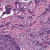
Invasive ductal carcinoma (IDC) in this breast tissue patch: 1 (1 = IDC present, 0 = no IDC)